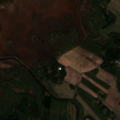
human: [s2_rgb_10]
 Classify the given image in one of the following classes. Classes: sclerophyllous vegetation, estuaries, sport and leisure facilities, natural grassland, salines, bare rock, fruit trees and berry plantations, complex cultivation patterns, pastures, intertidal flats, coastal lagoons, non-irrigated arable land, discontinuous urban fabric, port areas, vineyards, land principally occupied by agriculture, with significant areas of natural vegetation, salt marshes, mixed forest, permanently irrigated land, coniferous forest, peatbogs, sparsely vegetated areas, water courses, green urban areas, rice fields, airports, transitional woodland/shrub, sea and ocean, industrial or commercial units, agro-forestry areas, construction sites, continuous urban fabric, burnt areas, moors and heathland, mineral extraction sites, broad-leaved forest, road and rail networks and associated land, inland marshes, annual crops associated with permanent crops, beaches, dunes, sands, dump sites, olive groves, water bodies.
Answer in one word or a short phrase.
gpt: pastures, land principally occupied by agriculture, with significant areas of natural vegetation, broad-leaved forest, mixed forest, salt marshes